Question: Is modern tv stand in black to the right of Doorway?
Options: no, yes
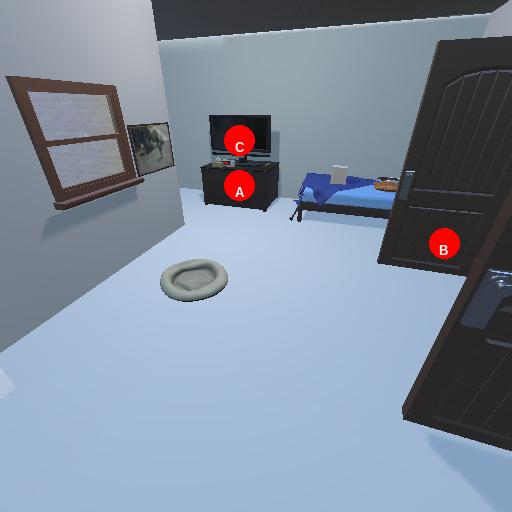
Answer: no